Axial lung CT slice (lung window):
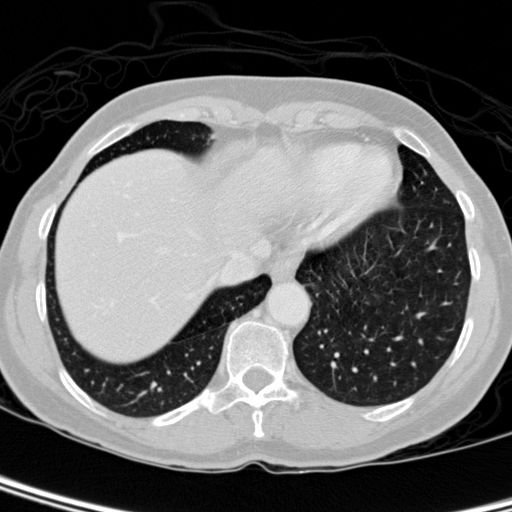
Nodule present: no